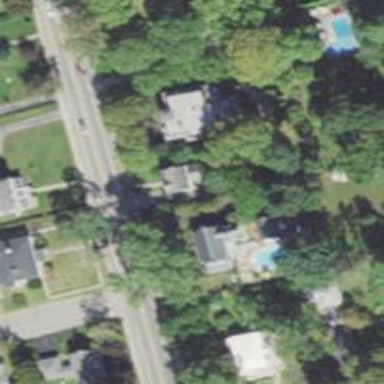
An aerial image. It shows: Residential driveway used as service road.